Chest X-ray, PA view. Patient: 37 years old, sex M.
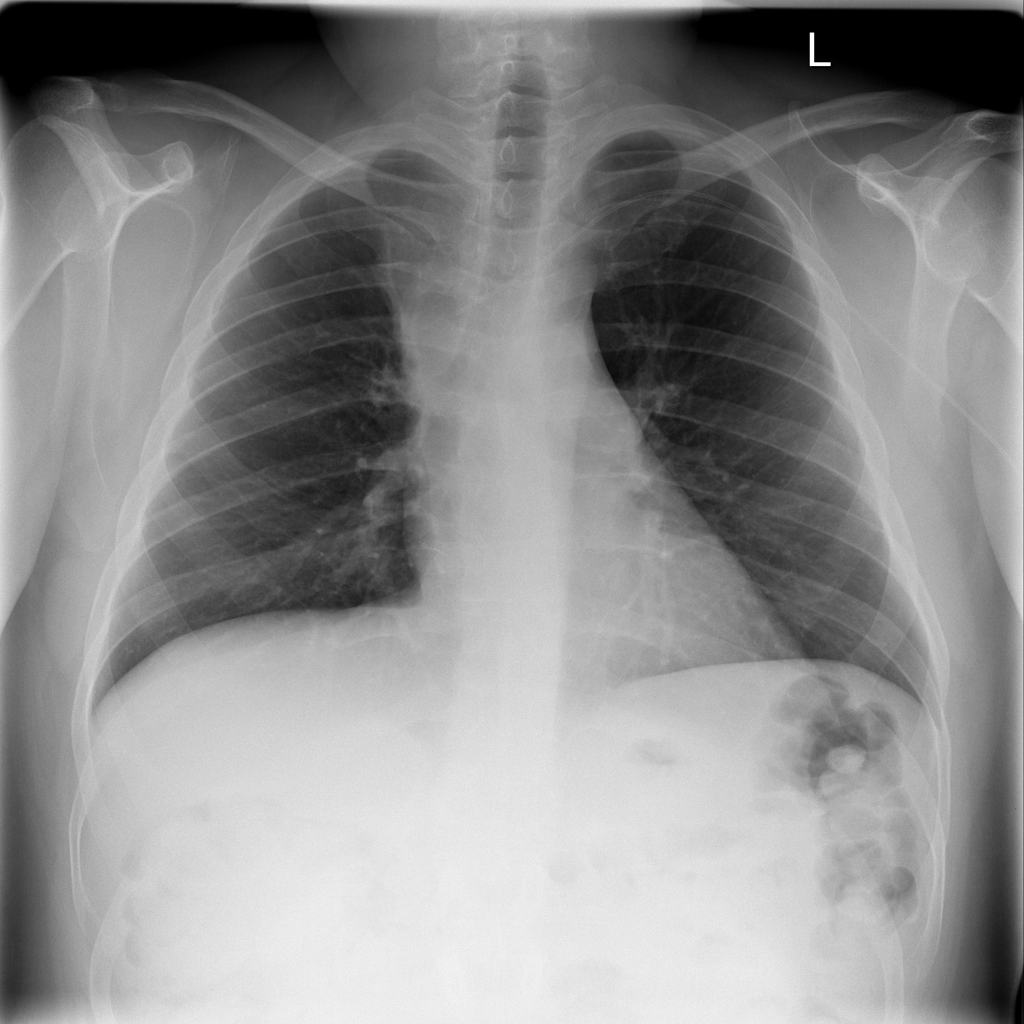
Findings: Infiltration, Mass